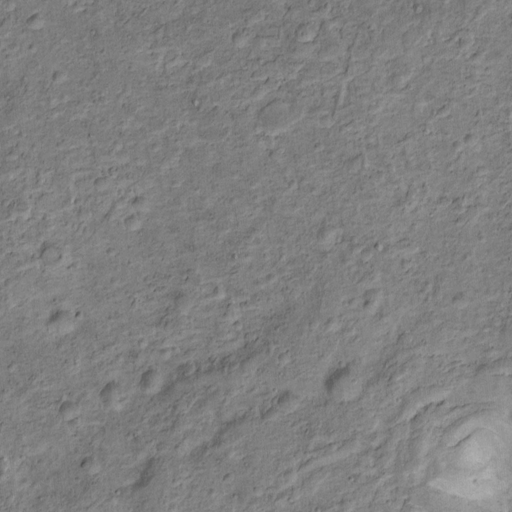
Classes present: Background, Cone